Brain MRI, t1w sequence, axial 2D slice.
Patient: age 38, sex F, weight 95 kg, height 1.95 m
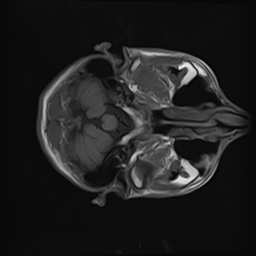